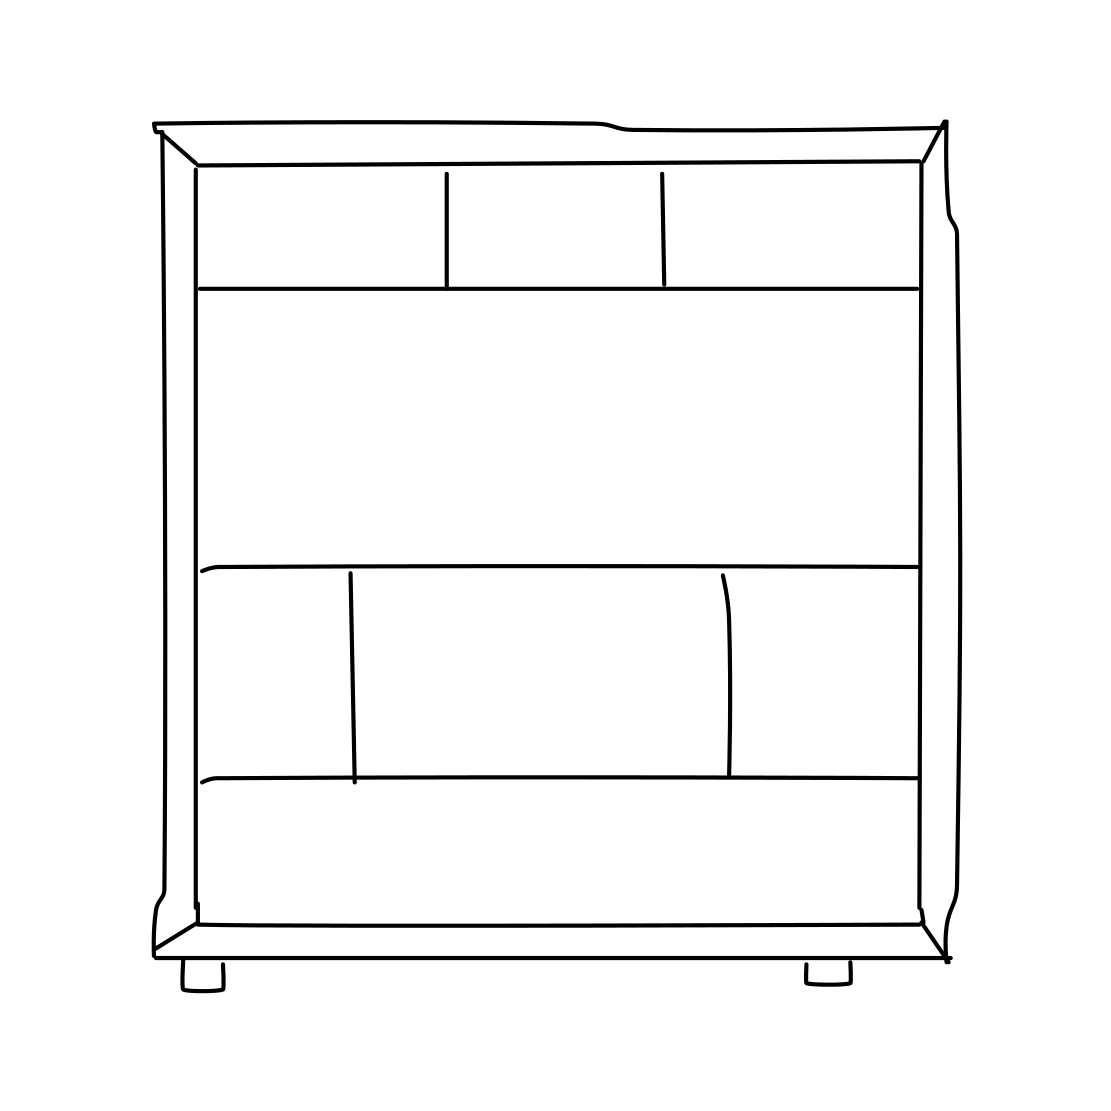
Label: bookshelf